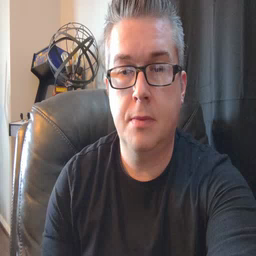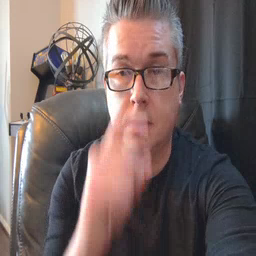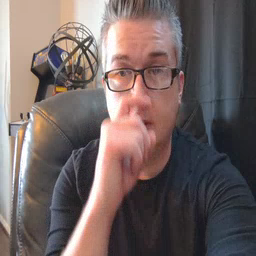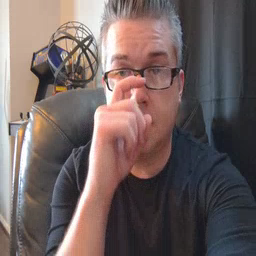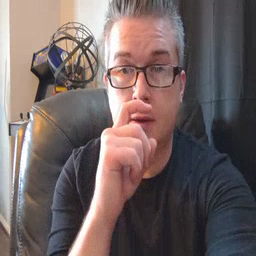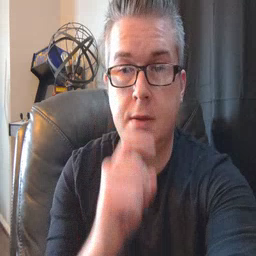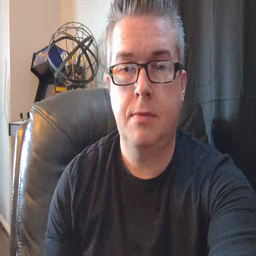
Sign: doll